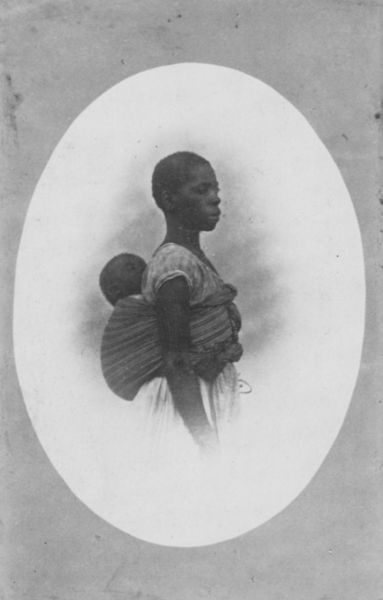
Titel: Sklavin mit Kind
Künstler: Marc Ferrez
Standort: New York
Institution: Sammlung Hack Hoffenberg
Schlagwörter: kopf, schatten, weiß, mädchen, ausschnitt, frau, grau, hell, hintergrund, kleid, licht, profil, rücken, schwarz, tuch, rock, alt, jung, arm, arme, bluse, gesicht, kleidung, stehen, tragen, bildnis, portrait, porträt, haare, stehend, familie, kind, mutter, tochter, kreis, oval, passpartout, rund, seitlich, liebe, schlafen, haltung, studie, trage, afrika, baby, amerika, detail, gerade, seitenansicht, gestreift, streifen, junge, foto, fotografie, photographie, schimmer, afrikanerin, farbige, maximalpigmentierte, schwarze, technik, schraffur, seite, schwarzweiß, beutel, kleinkind, photo, afrikaner, schwarzer, sklave, schwart, binde, sklavin, erinnerung, fotographie, sohn, kolonialismus, säugling, gewickelt, famielie, tragetuch, fotgrafie, südstaaten, passepartout, mutterliebe, mission, missionar, ellipse, afrikanisch, negroid, wickelung, huckepack, kamera, camera, elliptisch, fotog, negerin, lochkamera, ostafrika, umgebunden, 'orträt, elfenbeinküste, kamerun, misionar, südafrika, tansania, westafrika, wickeltuch, umgehängt